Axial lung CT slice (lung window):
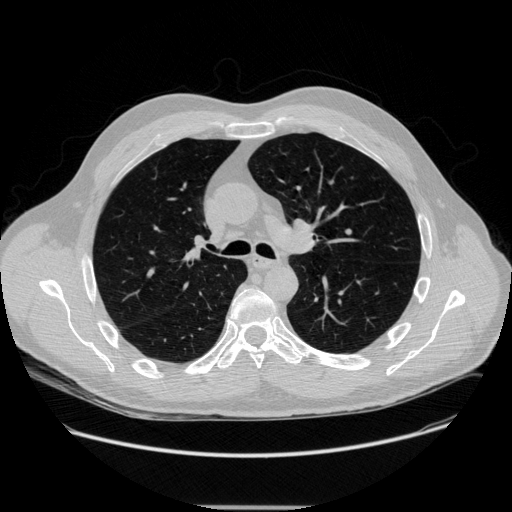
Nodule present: no